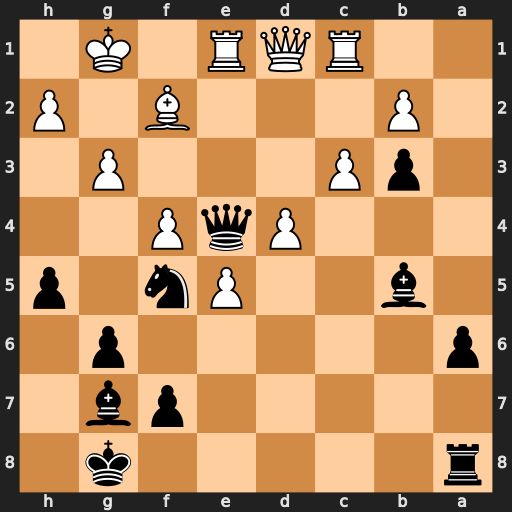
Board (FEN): r5k1/5pb1/p5p1/1b2Pn1p/3PqP2/1pP3P1/1P3B1P/2RQR1K1
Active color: b
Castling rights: -
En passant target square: -
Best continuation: Qd5 c4 Bxc4 Rxc4 Qxc4